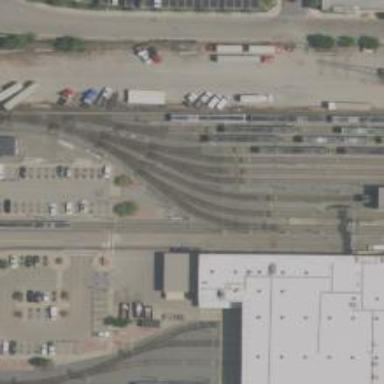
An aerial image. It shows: Light rail service yard with electrified contact lines.